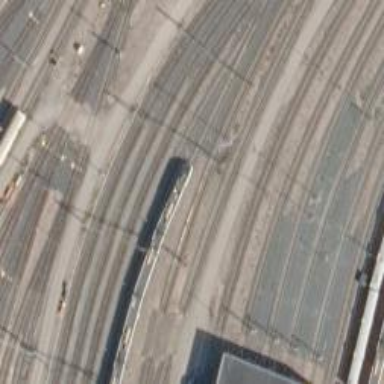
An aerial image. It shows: Railway signal.